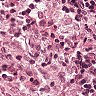
Metastatic tissue present: no